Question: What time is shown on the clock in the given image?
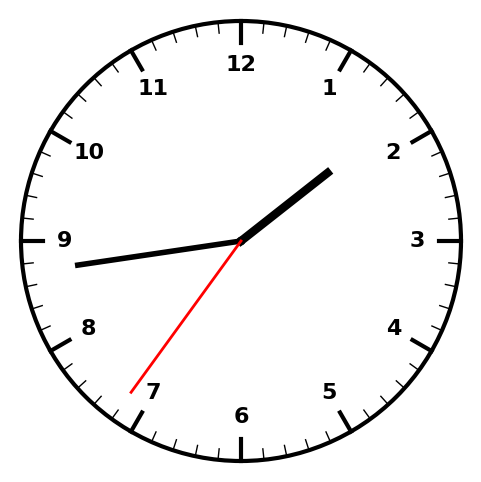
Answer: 01:43:36